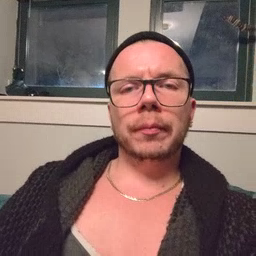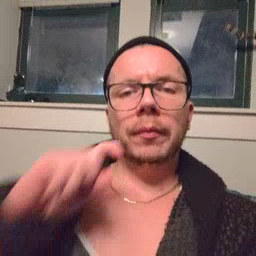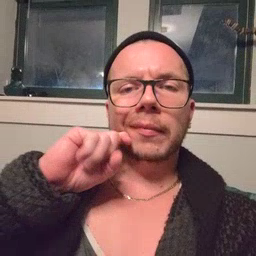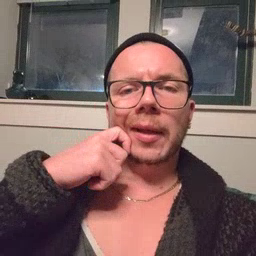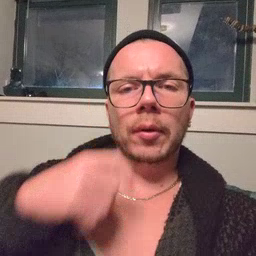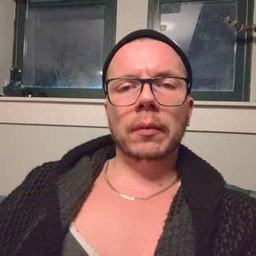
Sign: apple